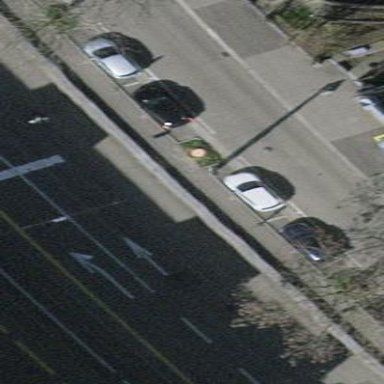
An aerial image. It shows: Parking available on the street side.